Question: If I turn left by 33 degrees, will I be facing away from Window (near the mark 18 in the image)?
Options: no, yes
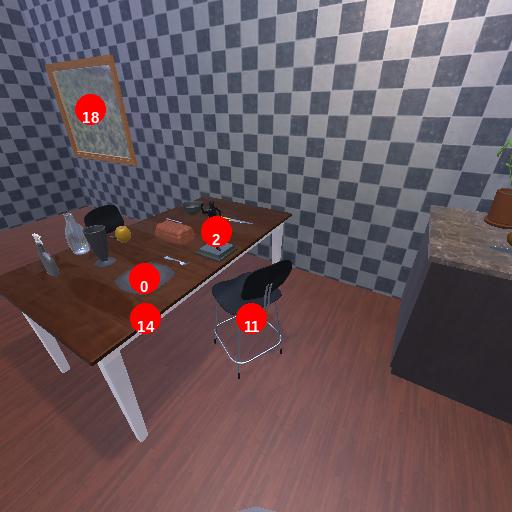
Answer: no